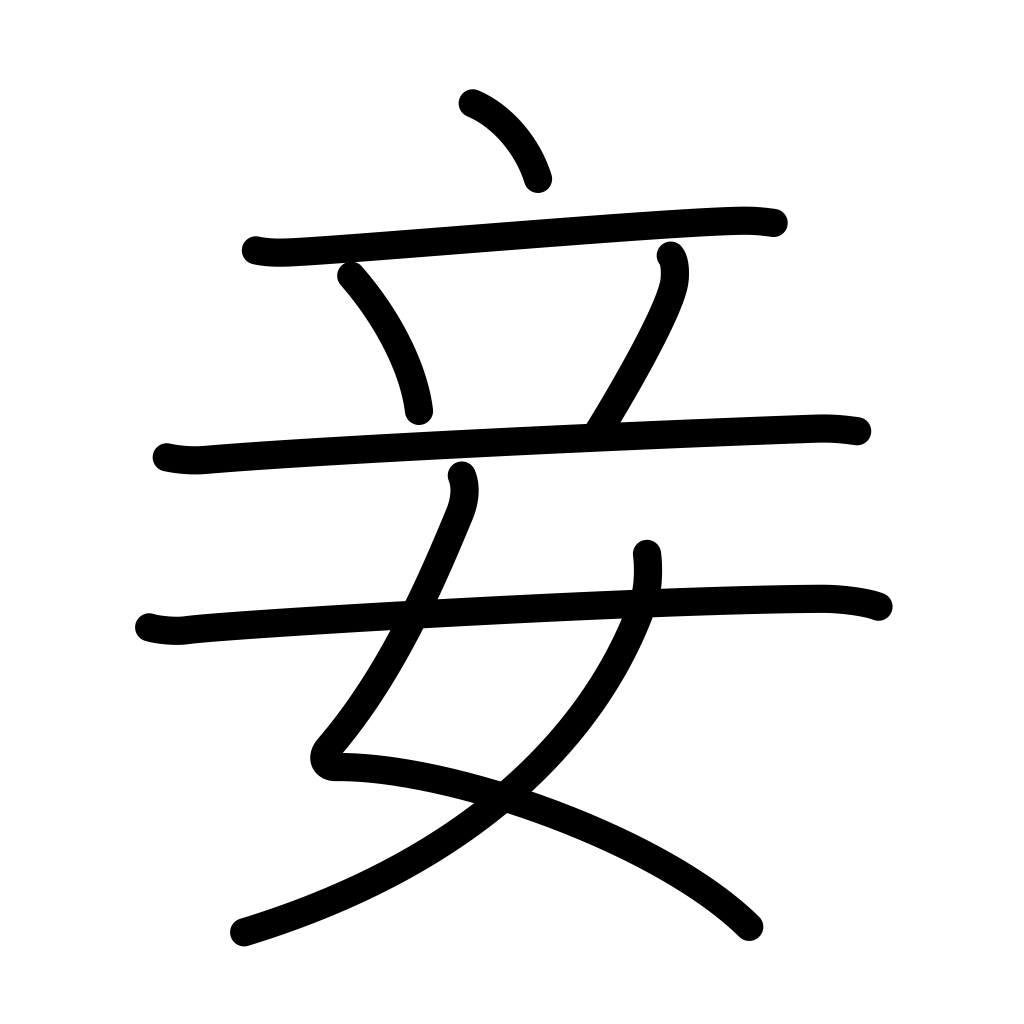
Meaning: concubine